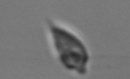
Label: Oxytoxum